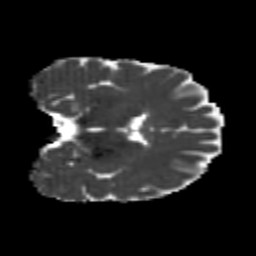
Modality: MD
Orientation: coronal
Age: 25
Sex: female
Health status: healthy
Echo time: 0.074 s